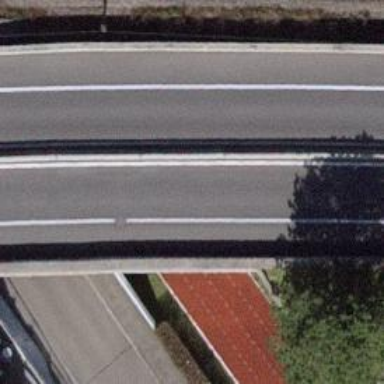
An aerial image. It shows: Trunk highway bridge.